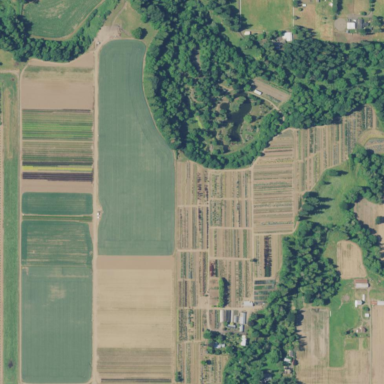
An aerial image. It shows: Plant nursery.